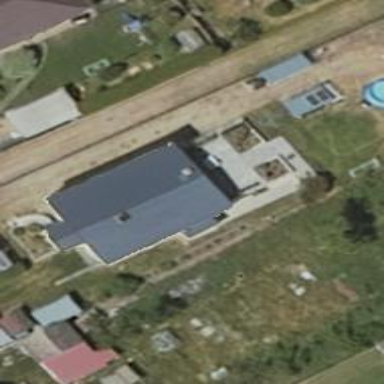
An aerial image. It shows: Simple house.